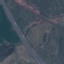
Label: Highway